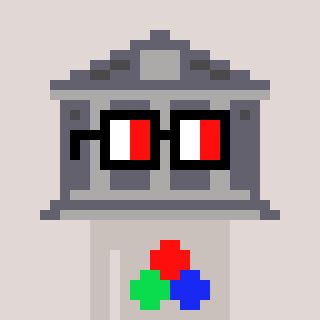
a pixel art character with square glasses with black frames and red eyes, a bank-shaped head and a foggrey-colored body on a warm background